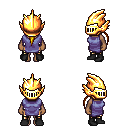
a pixel art fantasy rpg character, female body template, human, dark skin, chain tabard jacket, gold greaves, blonde ponytail hairstyle, gold helm, black shoes, four views (front, back, left, right), 2x2 character sprite sheet, small pixel art, hard edges, no anti-aliasing